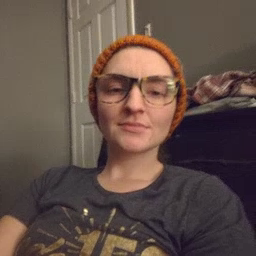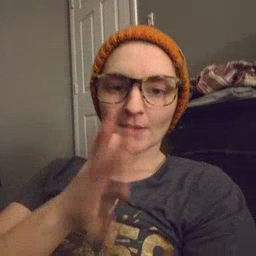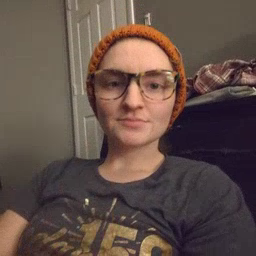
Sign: grandma